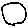
Label: circle